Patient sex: M
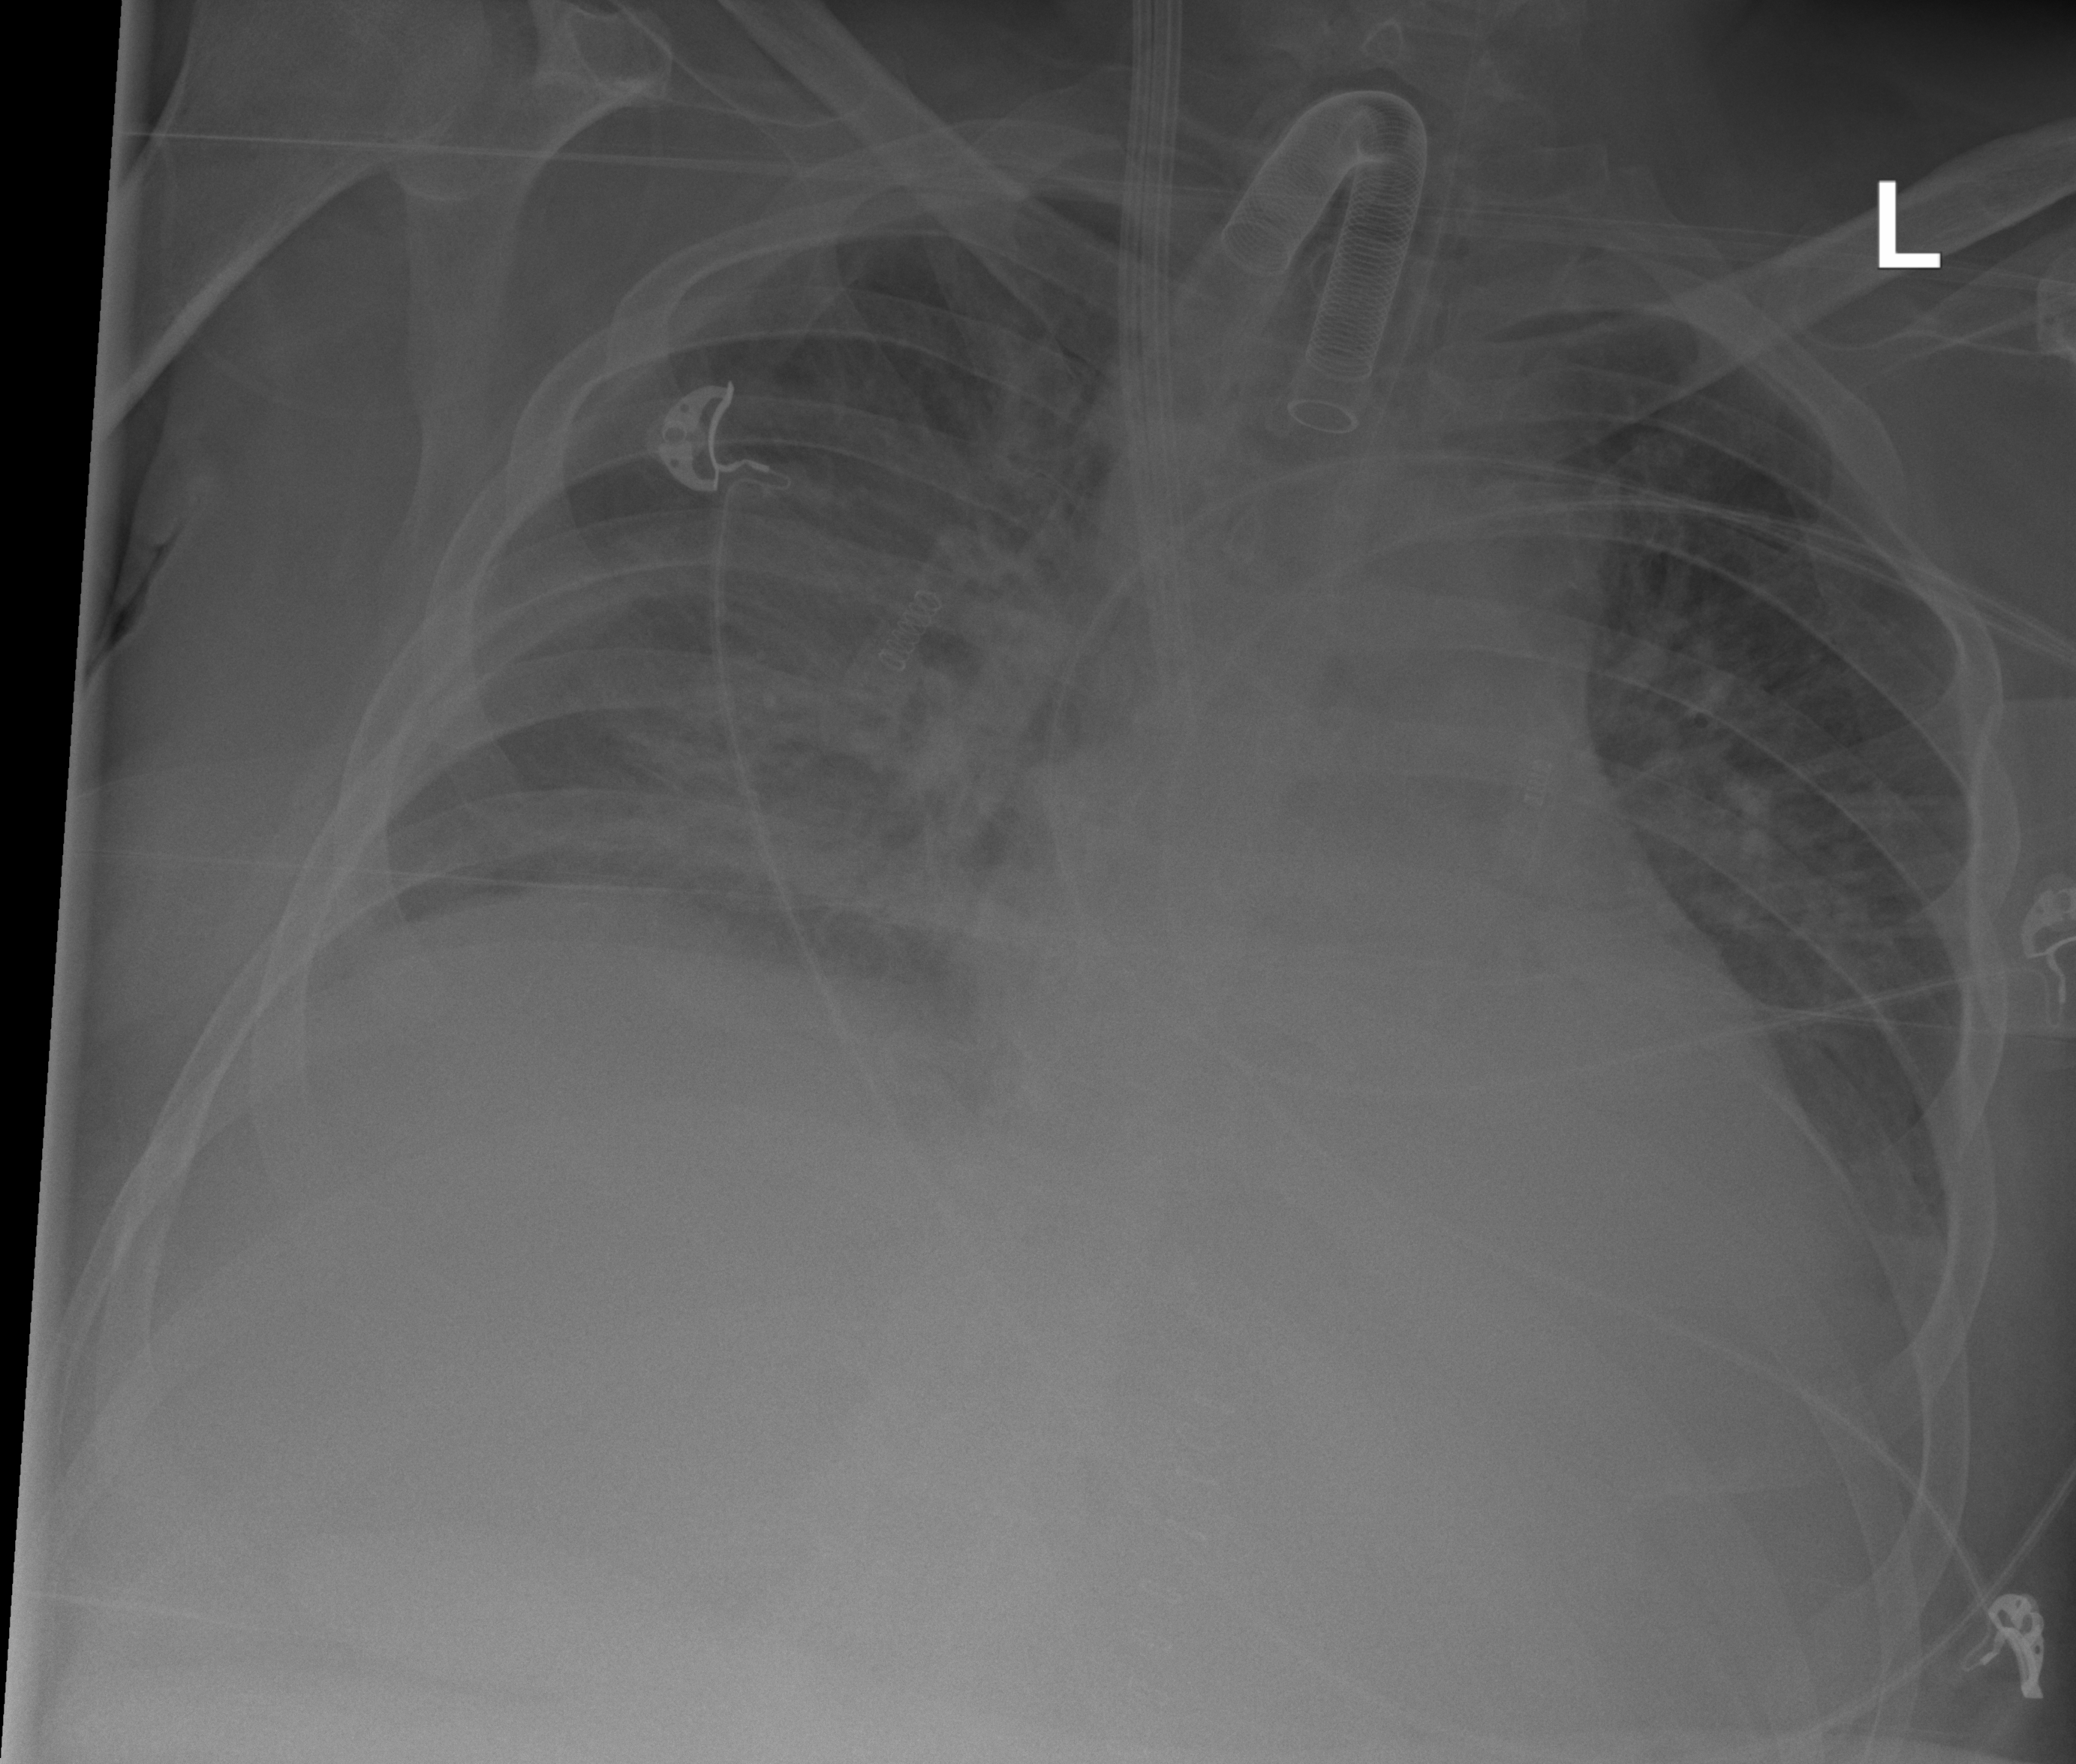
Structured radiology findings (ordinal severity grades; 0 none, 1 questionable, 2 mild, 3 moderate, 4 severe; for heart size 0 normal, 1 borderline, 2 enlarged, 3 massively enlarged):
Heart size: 2
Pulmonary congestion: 2
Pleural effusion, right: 1
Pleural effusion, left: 1
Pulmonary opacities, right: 1
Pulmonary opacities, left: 1
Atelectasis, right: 2
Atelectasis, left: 2